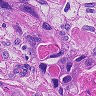
Metastatic tissue present: yes